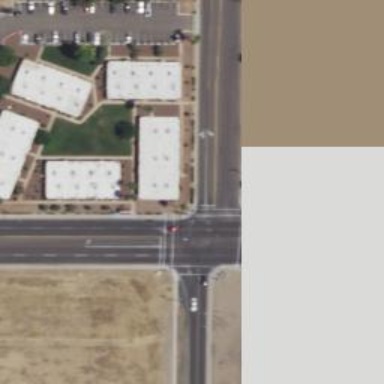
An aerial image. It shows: Solid stop line on the road marking.